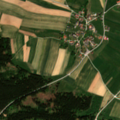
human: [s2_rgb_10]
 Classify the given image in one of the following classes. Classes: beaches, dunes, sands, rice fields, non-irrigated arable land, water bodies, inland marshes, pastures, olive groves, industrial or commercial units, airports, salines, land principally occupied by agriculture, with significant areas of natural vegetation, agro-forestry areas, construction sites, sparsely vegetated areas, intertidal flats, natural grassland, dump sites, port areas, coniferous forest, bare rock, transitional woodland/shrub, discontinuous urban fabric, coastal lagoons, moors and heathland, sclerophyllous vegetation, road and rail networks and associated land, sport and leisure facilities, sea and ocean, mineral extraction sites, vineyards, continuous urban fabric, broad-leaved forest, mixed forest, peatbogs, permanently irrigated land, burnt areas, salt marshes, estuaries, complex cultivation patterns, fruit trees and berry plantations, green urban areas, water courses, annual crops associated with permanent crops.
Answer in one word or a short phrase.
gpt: discontinuous urban fabric, non-irrigated arable land, complex cultivation patterns, coniferous forest